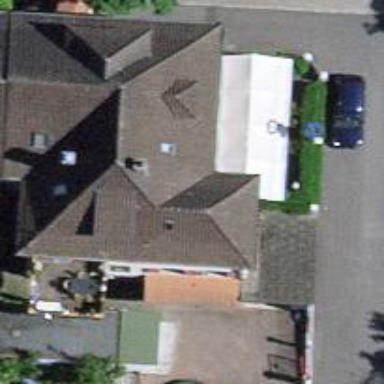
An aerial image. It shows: Restaurant.